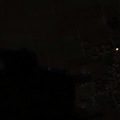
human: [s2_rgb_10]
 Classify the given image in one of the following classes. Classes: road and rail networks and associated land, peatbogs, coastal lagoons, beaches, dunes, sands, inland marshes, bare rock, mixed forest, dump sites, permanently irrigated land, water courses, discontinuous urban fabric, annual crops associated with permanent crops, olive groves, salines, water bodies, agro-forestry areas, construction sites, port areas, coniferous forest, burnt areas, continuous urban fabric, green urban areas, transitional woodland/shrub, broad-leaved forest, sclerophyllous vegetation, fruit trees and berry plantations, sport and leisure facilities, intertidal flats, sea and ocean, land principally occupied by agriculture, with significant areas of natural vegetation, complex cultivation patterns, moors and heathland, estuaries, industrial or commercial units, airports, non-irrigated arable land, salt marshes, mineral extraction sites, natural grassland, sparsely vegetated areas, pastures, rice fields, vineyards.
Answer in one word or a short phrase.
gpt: discontinuous urban fabric, non-irrigated arable land, coniferous forest